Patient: sex M, age 80
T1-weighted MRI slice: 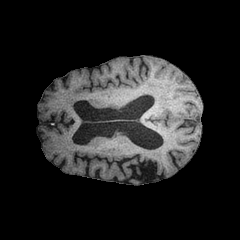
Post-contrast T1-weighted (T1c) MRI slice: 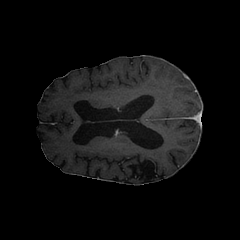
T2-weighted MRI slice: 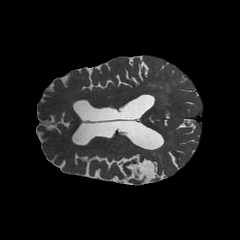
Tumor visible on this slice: no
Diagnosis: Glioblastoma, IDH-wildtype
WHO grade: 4